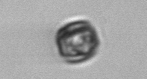
Label: Thalassiosira